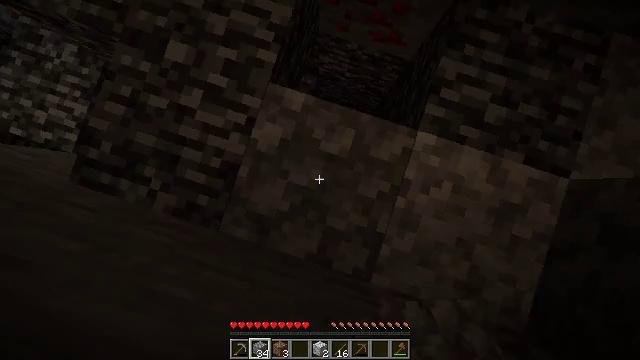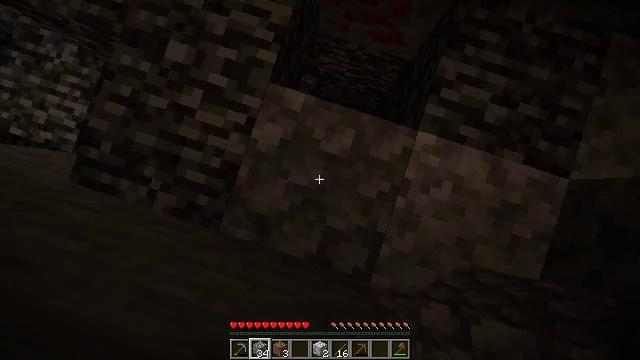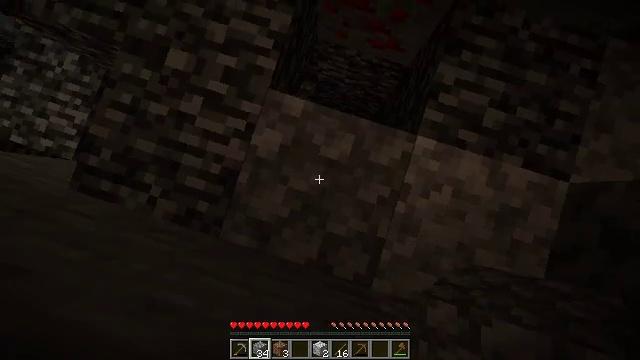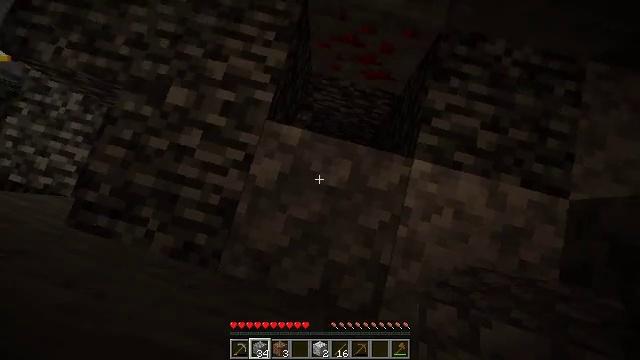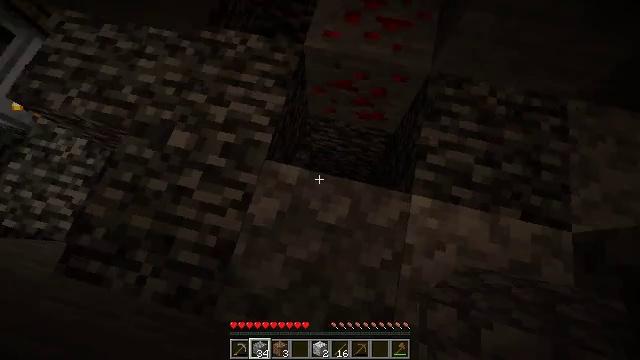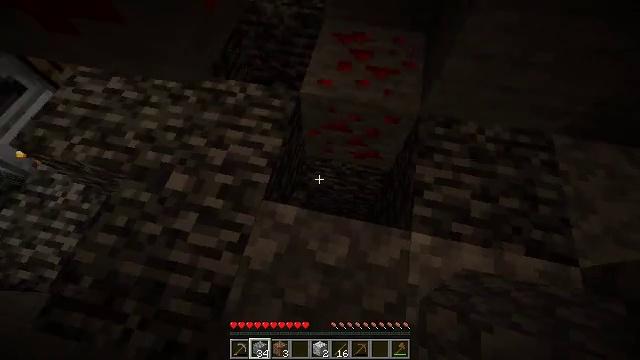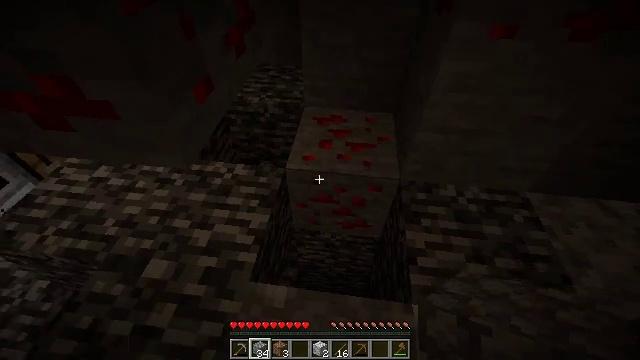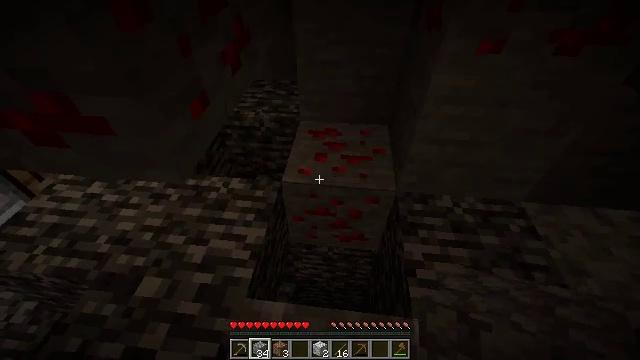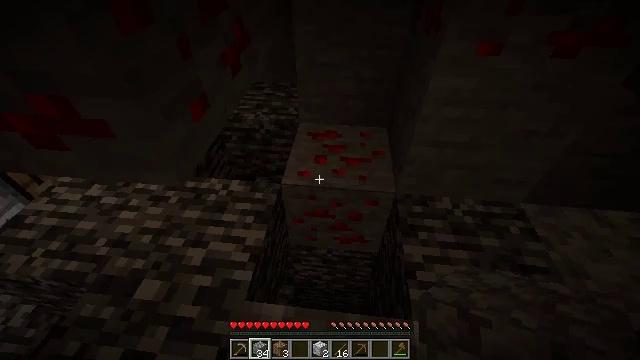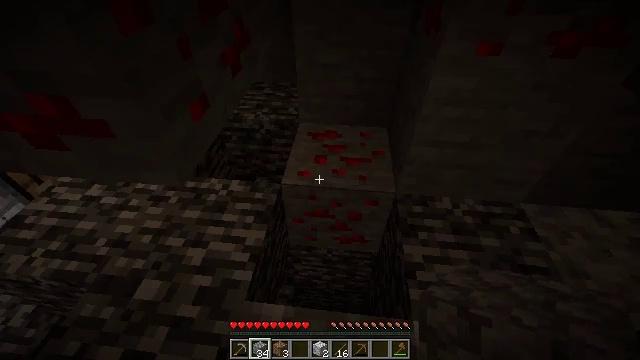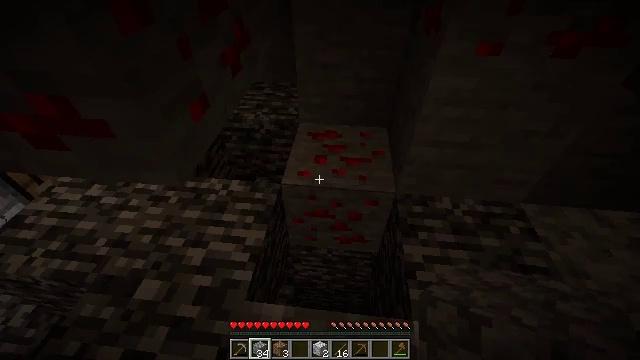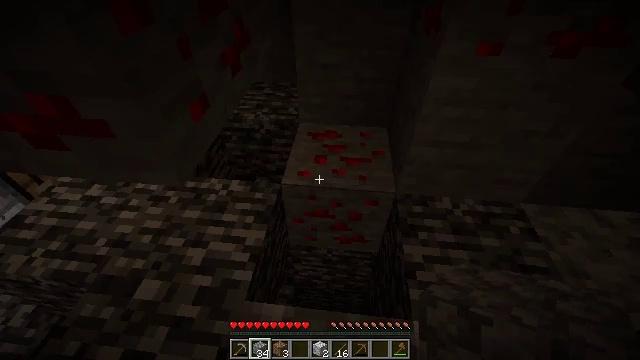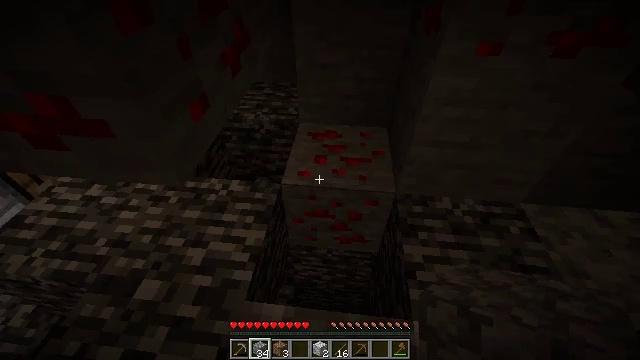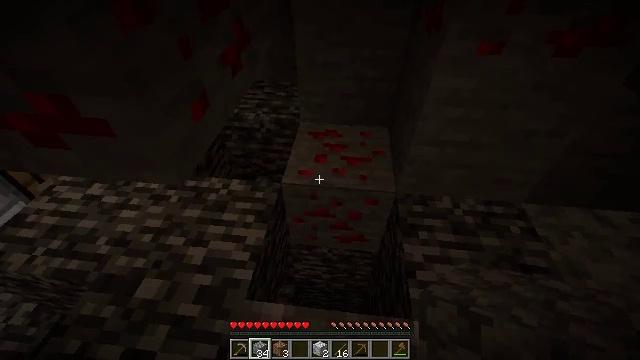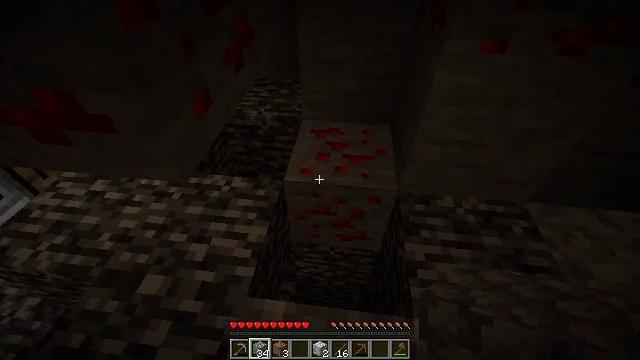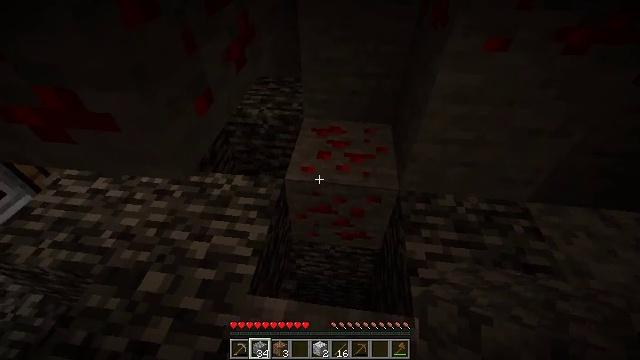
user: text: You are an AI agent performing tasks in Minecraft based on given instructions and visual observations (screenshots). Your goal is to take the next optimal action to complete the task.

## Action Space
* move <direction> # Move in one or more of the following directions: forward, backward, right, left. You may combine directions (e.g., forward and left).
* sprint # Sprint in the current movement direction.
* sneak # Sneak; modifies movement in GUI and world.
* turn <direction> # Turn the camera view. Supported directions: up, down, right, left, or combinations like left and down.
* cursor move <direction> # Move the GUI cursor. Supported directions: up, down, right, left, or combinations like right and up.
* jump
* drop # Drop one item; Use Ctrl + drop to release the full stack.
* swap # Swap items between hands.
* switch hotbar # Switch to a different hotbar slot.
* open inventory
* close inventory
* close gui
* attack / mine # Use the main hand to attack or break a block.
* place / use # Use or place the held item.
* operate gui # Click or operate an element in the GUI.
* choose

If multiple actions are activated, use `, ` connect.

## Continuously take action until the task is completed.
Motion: motion action
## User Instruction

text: Use the furnace to make an iron ingot.
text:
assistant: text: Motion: no_op
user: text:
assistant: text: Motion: turn up
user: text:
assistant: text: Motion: turn right and up
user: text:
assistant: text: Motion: turn right and up
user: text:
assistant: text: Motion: turn right and up
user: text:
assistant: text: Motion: turn right and up
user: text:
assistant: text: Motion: turn right and up
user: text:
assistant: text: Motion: no_op
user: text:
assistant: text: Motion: no_op
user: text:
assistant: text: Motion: no_op
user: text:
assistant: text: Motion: no_op
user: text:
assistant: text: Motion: no_op
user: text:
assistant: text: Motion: no_op
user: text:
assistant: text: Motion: no_op
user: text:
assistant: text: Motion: no_op
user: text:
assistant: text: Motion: no_op
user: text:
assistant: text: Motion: no_op
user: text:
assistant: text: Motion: no_op
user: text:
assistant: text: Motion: turn left and down
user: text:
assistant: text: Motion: turn down
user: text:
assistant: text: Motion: turn down
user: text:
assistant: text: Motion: turn down
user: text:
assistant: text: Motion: no_op
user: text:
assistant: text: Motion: no_op
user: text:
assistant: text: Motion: no_op
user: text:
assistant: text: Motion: no_op
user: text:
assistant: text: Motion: no_op
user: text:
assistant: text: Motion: turn right
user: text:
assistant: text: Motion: turn right and up
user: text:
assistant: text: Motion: turn right and up